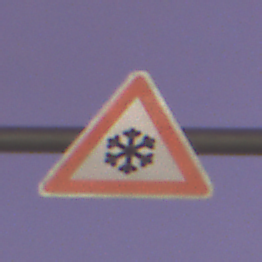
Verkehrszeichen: SchneeOderEisglaette
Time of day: SunriseSunset
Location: Outdoor (Urban)
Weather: PartlyCloudy
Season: NotSpecified
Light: Artificial